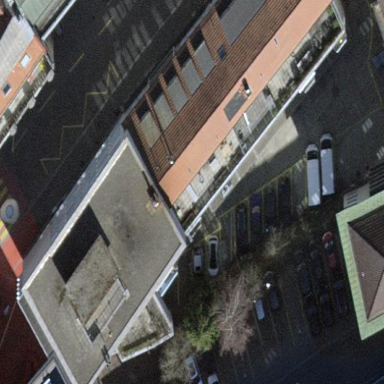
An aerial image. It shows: Office building.